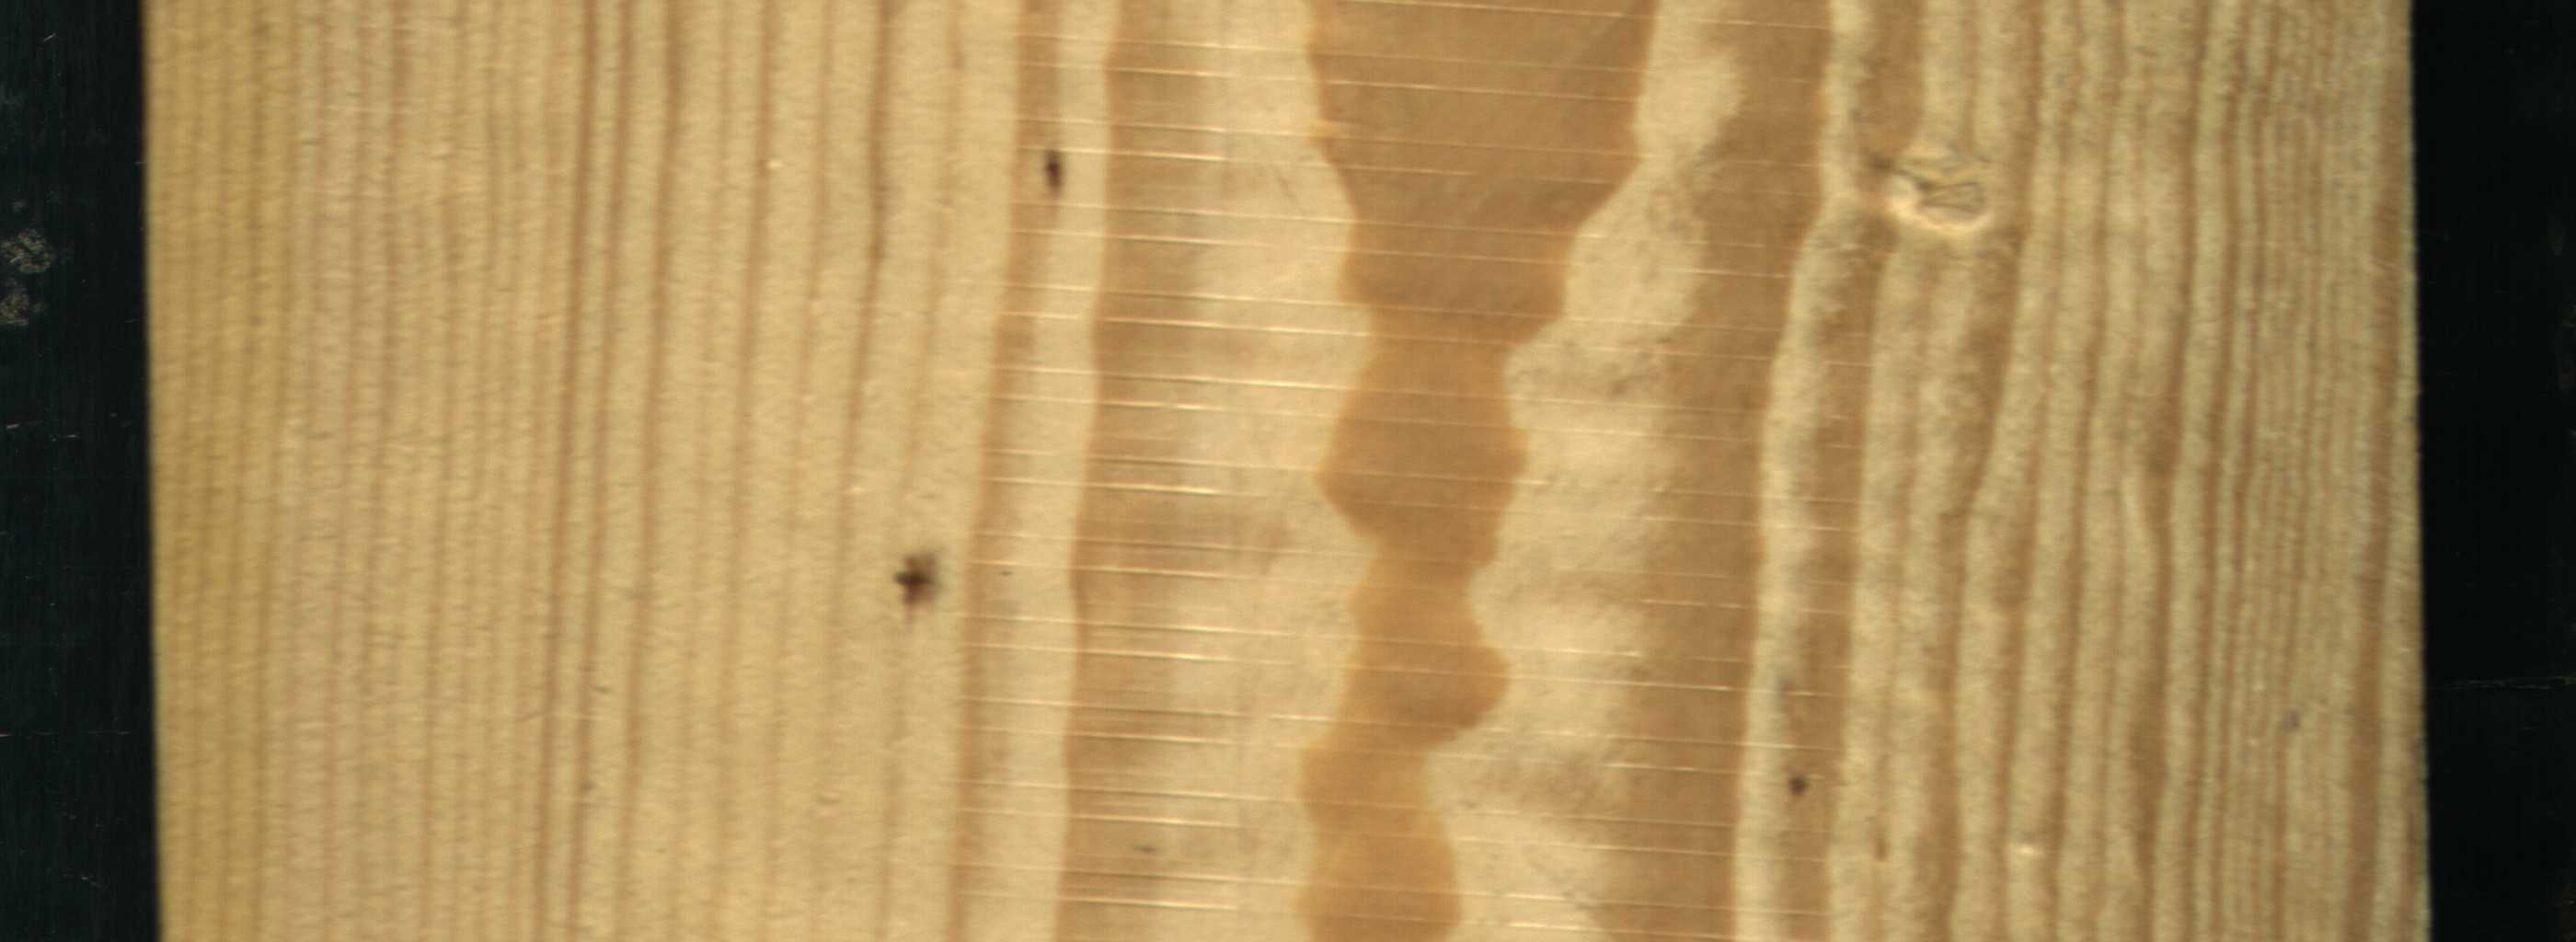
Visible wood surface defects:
resin